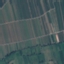
Land use / land cover class: PermanentCrop